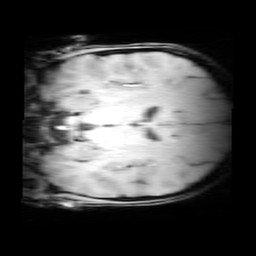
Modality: MP2RAGE
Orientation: coronal
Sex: male
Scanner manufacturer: siemens
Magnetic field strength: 3 T
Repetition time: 5 s
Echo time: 0.00355 s